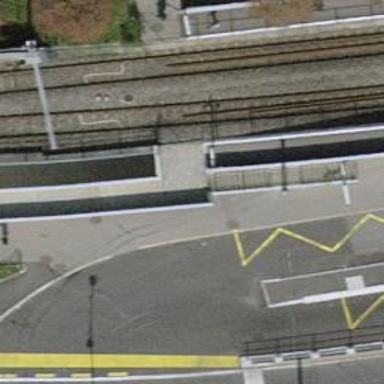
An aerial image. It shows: Sidewalk with public transport platform that includes shelter.